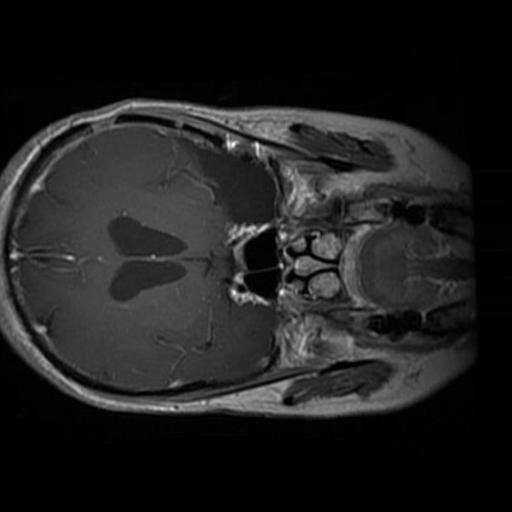
Label: brain_glioma